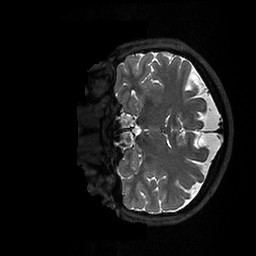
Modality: T2w
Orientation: coronal
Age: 36
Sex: female
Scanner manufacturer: ge
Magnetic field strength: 3 T
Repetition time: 3.203 s
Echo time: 0.0669 s